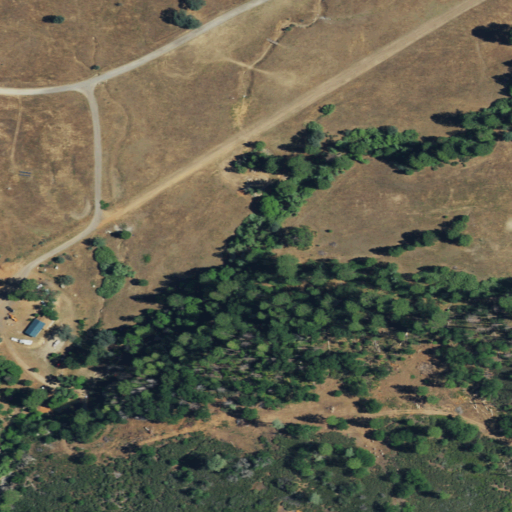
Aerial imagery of plain(s) in California named Drew Meadow containing shrub, evergreen forest, grassland, and open development